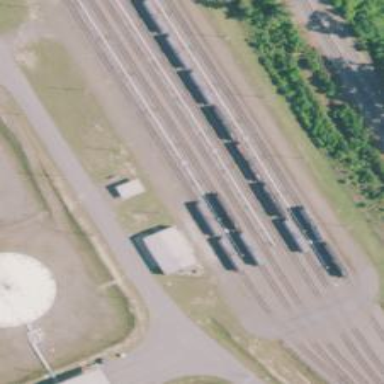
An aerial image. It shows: Loading rack for railway transport.